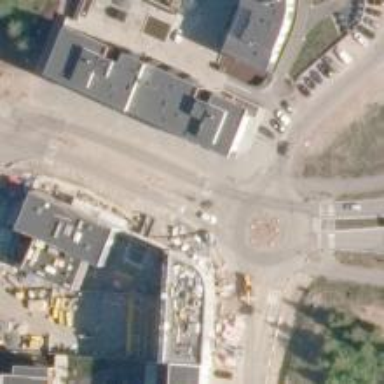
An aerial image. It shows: Uncontrolled crossing with pedestrian island.